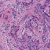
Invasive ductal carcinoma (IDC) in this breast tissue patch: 1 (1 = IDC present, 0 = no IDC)